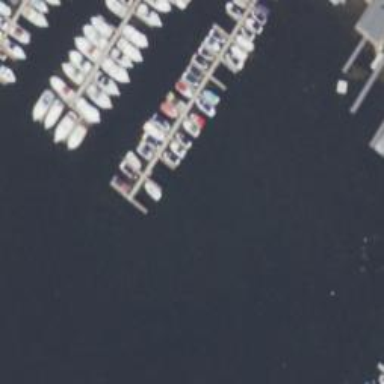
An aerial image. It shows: Man-made pier.